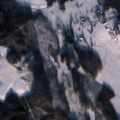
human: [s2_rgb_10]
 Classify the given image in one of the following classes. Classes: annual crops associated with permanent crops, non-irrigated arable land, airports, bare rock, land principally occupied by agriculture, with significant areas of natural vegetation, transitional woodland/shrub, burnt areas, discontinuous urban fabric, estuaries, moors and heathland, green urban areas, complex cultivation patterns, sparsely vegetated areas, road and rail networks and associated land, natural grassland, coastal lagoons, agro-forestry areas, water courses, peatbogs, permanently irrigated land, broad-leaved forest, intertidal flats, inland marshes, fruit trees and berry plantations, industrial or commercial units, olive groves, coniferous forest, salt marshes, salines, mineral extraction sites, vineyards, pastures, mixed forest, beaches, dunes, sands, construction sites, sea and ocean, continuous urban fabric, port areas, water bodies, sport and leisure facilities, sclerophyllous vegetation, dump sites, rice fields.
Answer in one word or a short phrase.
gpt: non-irrigated arable land, broad-leaved forest, coniferous forest, mixed forest